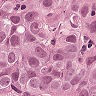
Metastatic tissue present: yes